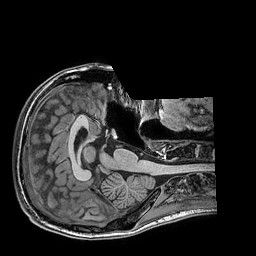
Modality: T1w
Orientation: axial
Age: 24
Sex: female
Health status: healthy
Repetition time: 2.53 s
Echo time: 0.0034 s